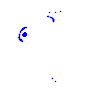
Particle: pion